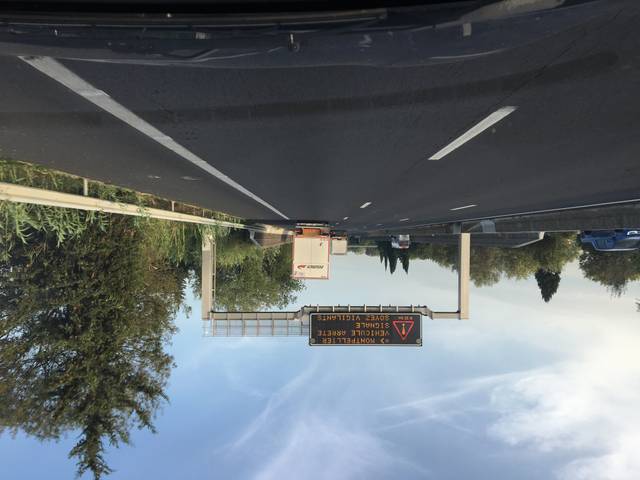
Region: France
Coordinates: 43.825, 4.385